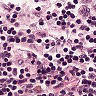
Metastatic tissue present: no